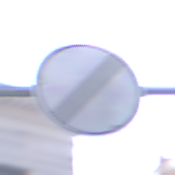
Verkehrszeichen: EndeSaemtlicherBegrenzungen
Umgebung: Outdoor, Urban
Tageszeit: SunriseSunset
Wetter: PartlyCloudy
Licht: Natural
Jahreszeit: NotSpecified
Kontrast: LowContrast